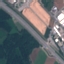
Land use / land cover class: Highway